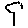
Label: tree